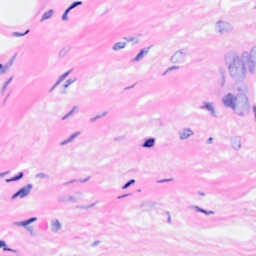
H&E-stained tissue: Breast